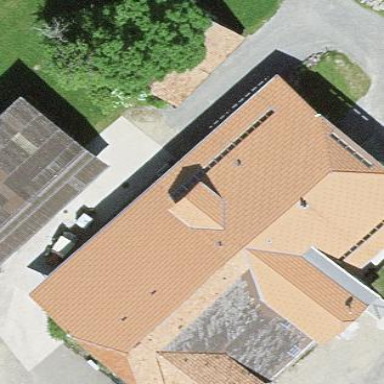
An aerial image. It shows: Farm building.